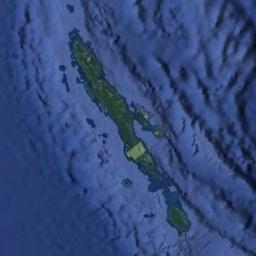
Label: island